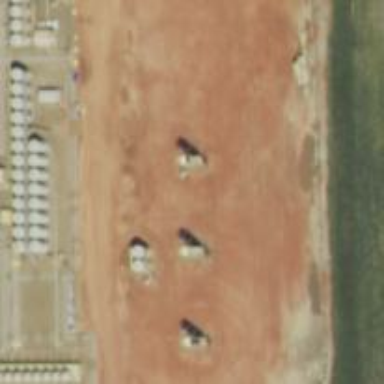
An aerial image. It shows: Storage tank that is man-made.